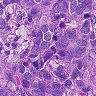
Metastatic tissue present: yes